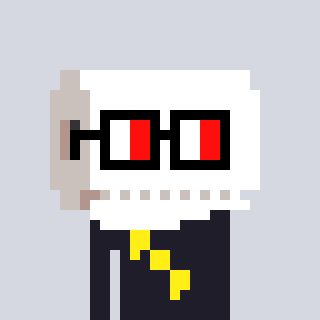
a pixel art character with square glasses with black frames and red eyes, a toiletpaper-full-shaped head and a grayscale-colored body on a cool background